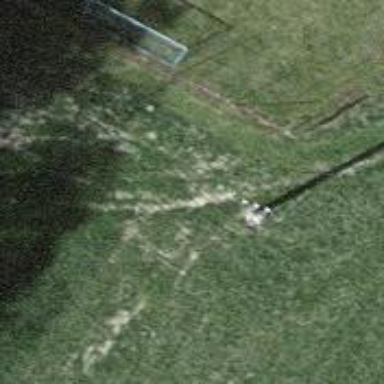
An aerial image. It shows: Power pole.